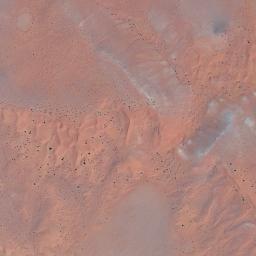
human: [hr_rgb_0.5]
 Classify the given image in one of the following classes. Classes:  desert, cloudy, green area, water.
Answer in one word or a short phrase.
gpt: desert